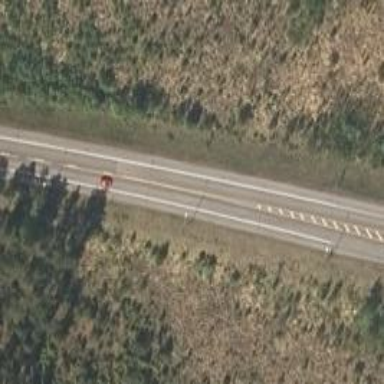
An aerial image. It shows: Asphalt motorway of trunk classification.